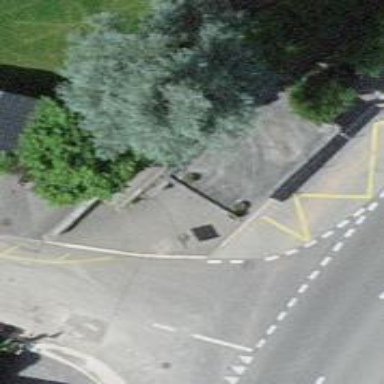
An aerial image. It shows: Street cabinet of man-made origin.